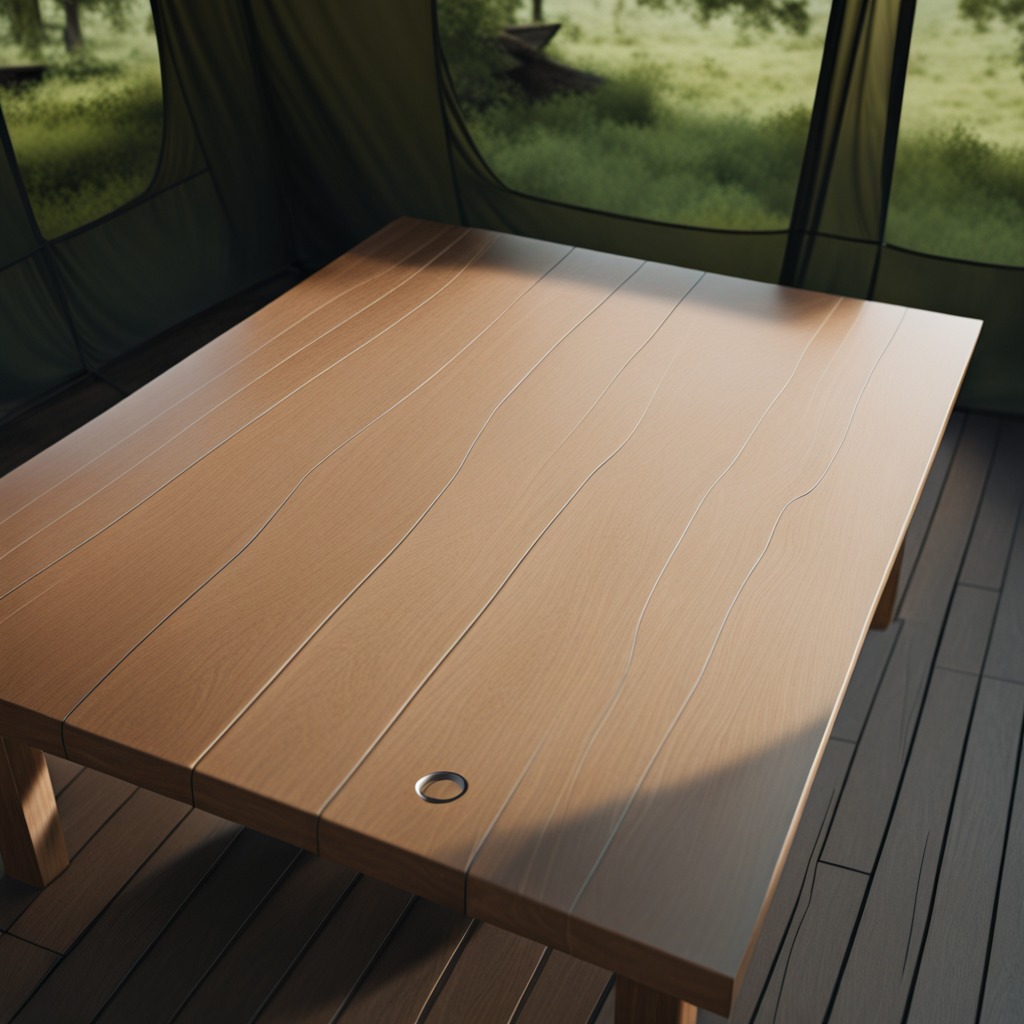
A flat metal washer is lying on the wooden table.